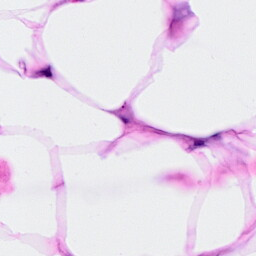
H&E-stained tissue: Breast